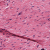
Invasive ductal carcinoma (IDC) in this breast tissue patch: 0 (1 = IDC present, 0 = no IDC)